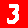
Digit: 3